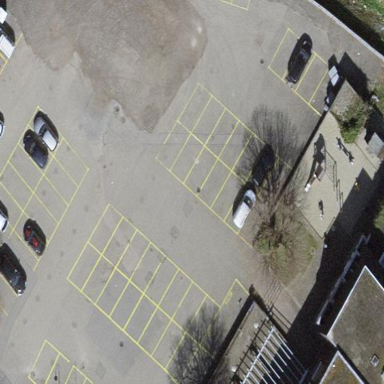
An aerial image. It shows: Parking area.